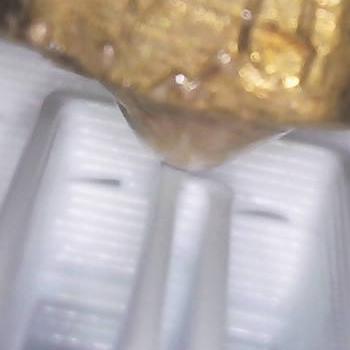
Flow rate: 66%